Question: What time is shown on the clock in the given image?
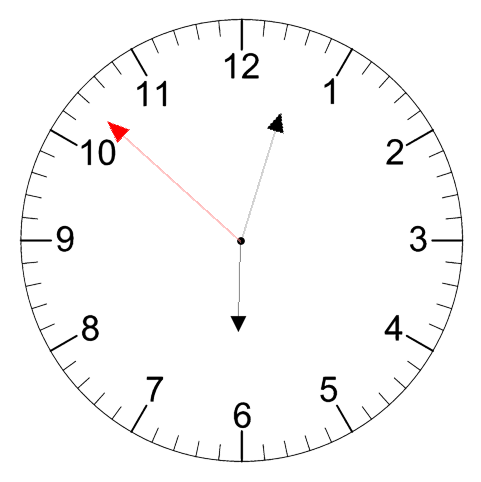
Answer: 06:02:52